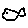
Label: fish